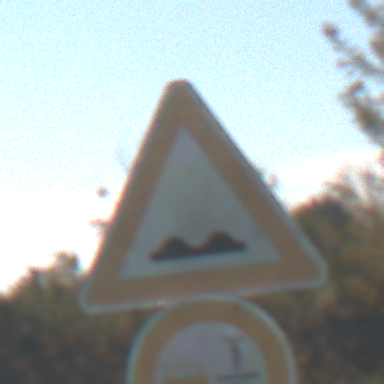
Verkehrszeichen: UnebeneFahrbahn
Zusatzzeichen unten: VerbotUeberholenEinspurigeFahrzeuge
Umgebung: Outdoor, Nature
Tageszeit: MorningAfternoon
Wetter: Clear
Licht: Natural
Jahreszeit: Autumn
Kontrast: HighContrast